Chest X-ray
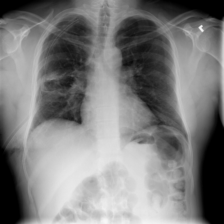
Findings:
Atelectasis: negative
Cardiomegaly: negative
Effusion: negative
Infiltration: negative
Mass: negative
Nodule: negative
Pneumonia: negative
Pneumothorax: negative
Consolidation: negative
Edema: negative
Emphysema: negative
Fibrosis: negative
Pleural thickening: negative
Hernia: negative